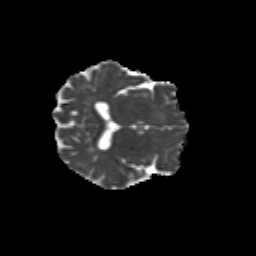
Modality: MD
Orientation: axial
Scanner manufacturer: siemens
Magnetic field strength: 3 T
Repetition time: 9.2 s
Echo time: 0.084 s